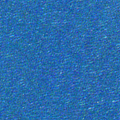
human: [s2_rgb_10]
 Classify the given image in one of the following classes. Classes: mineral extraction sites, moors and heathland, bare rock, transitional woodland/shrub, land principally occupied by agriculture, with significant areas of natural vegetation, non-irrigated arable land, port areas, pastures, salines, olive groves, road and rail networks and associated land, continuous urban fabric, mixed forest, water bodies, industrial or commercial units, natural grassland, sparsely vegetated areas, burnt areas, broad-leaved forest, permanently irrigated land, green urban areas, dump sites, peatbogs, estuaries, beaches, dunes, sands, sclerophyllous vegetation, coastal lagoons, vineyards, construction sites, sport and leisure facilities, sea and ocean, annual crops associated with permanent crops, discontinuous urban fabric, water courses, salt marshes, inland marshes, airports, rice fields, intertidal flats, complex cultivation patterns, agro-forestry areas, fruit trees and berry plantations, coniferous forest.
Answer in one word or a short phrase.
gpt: sea and ocean